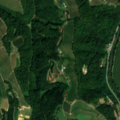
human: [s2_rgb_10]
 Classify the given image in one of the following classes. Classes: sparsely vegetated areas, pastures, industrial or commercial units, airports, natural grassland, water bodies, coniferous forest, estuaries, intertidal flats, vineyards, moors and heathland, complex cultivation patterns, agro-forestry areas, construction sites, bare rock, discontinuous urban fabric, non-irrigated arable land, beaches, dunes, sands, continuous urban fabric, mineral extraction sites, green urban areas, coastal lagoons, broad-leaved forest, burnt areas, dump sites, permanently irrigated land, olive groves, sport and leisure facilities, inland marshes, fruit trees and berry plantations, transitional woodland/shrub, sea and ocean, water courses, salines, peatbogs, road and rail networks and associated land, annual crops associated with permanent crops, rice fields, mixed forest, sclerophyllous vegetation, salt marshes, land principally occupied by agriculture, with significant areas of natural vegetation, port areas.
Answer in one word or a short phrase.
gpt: non-irrigated arable land, vineyards, pastures, complex cultivation patterns, broad-leaved forest